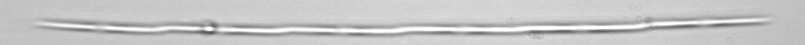
Label: Pseudo-nitzschia